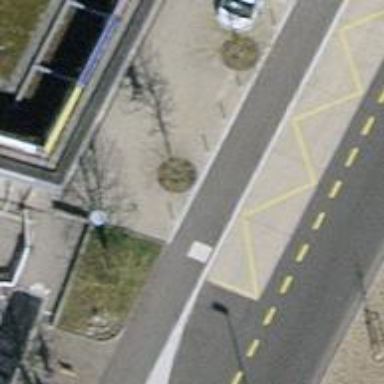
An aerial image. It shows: Bus stop with platform for public transport.